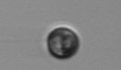
Label: Dinophyceae